Question: hello i have 2 tables in mysql the table post and the table post_meta
I want to query the post table based on post_meta key/value data.
The first query in example with = statment is working , the second query with != statment not working. Any help?
here the expecting results

<URL>
'''
SELECT
*
FROM
post AS mt0
INNER JOIN post_meta AS mt1 ON mt0.id = mt1.postid
WHERE
(
mt1.'key' = 'hide'
AND CAST(mt1.'value' AS CHAR) = 1
)
'''
1 Post test 1 3 1 hide 1
3 Post test 3 4 3 hide 1
<URL>
'''
SELECT
*
FROM
post AS mt0
INNER JOIN post_meta AS mt1 ON mt0.id = mt1.postid
WHERE
(
mt1.'key' = 'hide'
AND CAST(mt1.'value' AS CHAR) != 1
)
'''
//why? this query must return the post 2
DB schema
'''
----table post
CREATE TABLE 'post' (
'id' int(11) NOT NULL AUTO_INCREMENT,
'title' varchar(255) COLLATE utf8_unicode_ci DEFAULT NULL,
PRIMARY KEY ('id')
) ENGINE=MyISAM AUTO_INCREMENT=4 DEFAULT CHARSET=utf8 COLLATE=utf8_unicode_ci;
INSERT INTO 'post' VALUES ('1', 'Post test 1');
INSERT INTO 'post' VALUES ('2', 'Post test 2');
INSERT INTO 'post' VALUES ('3', 'Post test 3');
----table post_meta
CREATE TABLE 'post_meta' (
'id' int(11) NOT NULL AUTO_INCREMENT,
'postid' int(11) DEFAULT NULL,
'key' varchar(255) COLLATE utf8_unicode_ci DEFAULT NULL,
'value' varchar(255) COLLATE utf8_unicode_ci DEFAULT NULL,
PRIMARY KEY ('id')
) ENGINE=MyISAM AUTO_INCREMENT=5 DEFAULT CHARSET=utf8 COLLATE=utf8_unicode_ci;
INSERT INTO 'post_meta' VALUES ('1', '1', 'name', 'leone');
INSERT INTO 'post_meta' VALUES ('2', '2', 'name', 'mario');
INSERT INTO 'post_meta' VALUES ('3', '1', 'hide', '1');
INSERT INTO 'post_meta' VALUES ('4', '3', 'hide', '1');
'''
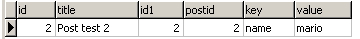
Answer: The 2nd query does not work because of the condition
'''
mt1.'key' = 'hide'
'''
Have a close look at the query
'''
SELECT
*
FROM
post AS mt0
INNER JOIN post_meta AS mt1 ON mt0.id = mt1.postid
WHERE
(
mt1.'key' = 'hide'
AND CAST(mt1.'value' AS CHAR) != 1
)
'''
You have a condition as
'''
mt1.'key' = 'hide'
'''
Then you are using
'''
AND CAST(mt1.'value' AS CHAR) != 1
'''
Now in the 'post_meta' table check there is no data with
'''
key = hide and value != '1'
'''
Hence the condition fails and you get 0 result
Here is what you provided
'''
INSERT INTO 'post_meta' VALUES ('1', '1', 'name', 'leone');
INSERT INTO 'post_meta' VALUES ('2', '2', 'name', 'mario');
INSERT INTO 'post_meta' VALUES ('3', '1', 'hide', '1');
INSERT INTO 'post_meta' VALUES ('4', '3', 'hide', '1');
'''
With the update provided in the question you can get the result as
'''
SELECT *
FROM
post AS mt0
INNER JOIN post_meta mt1
ON mt0.id = mt1.postid
AND mt0.id NOT IN (
select postid from post_meta where 'key' = 'hide' AND CAST('value' AS CHAR) = 1
);
'''
<URL>